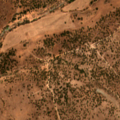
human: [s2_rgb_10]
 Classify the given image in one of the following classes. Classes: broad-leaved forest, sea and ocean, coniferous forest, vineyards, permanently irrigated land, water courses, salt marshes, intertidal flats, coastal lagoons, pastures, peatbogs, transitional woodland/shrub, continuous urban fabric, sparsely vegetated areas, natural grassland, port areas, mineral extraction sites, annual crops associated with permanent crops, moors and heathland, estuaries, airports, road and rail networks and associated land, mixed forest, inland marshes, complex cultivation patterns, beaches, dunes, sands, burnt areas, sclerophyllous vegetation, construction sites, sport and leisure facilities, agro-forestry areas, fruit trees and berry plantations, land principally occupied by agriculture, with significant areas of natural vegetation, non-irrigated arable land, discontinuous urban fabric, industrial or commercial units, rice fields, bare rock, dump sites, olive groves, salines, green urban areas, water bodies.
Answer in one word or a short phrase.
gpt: non-irrigated arable land, permanently irrigated land, pastures, agro-forestry areas